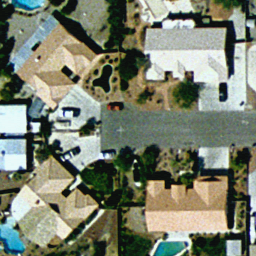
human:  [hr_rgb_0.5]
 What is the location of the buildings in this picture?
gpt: center